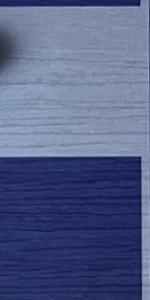
Label: Empty